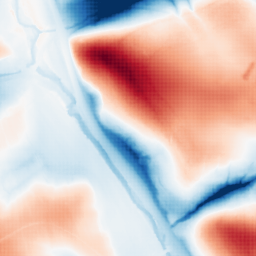
Category: classical
Decomposition family: gaussian_anisotropic
Decomposition parameters: sigma_x: 5
sigma_y: 50
Upsampling method: sinc_blackman
Upsampling parameters: scale: 4
kernel_size: 8
Upsampling scale: 4